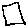
Label: square